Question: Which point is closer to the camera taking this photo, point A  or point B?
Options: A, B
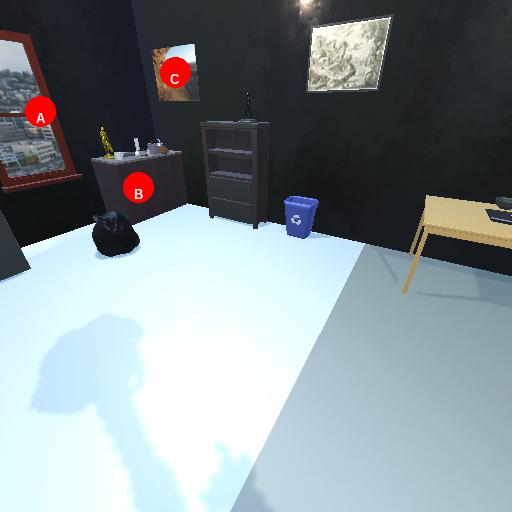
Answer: A